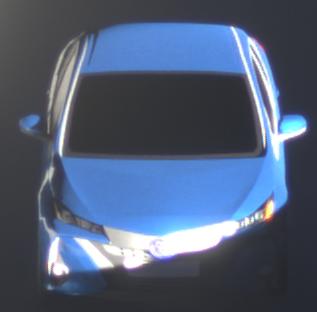
Make: Toyota
Model: Prius 1.8 Plug-In Hybrid
Detailed model: Prius (XW5) Plug-In
Model produced from: 2019/07
Model produced until: 2020/07
Doors: 5
Color: blue
Road condition: dry road
Daytime: sunrise or sunset
Contrast: high contrast